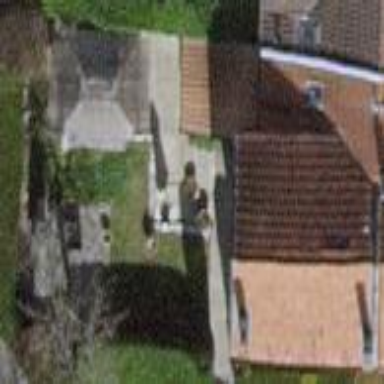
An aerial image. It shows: Garden surrounded by fence.